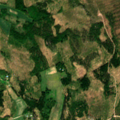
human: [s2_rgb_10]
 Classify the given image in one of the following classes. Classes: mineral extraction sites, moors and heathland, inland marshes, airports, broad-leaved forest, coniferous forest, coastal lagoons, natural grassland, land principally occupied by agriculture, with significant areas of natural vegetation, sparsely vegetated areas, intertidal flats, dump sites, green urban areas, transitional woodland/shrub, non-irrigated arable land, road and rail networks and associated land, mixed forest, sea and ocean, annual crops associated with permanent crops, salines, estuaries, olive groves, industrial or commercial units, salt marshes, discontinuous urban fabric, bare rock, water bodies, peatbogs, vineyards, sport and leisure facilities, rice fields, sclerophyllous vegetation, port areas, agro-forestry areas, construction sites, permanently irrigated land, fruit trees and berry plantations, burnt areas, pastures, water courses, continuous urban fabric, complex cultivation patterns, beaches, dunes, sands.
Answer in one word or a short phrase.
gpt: non-irrigated arable land, land principally occupied by agriculture, with significant areas of natural vegetation, coniferous forest, mixed forest, transitional woodland/shrub